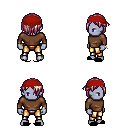
a pixel art fantasy rpg character, male body template, dark elf, purple skin, brown long-sleeve shirt, gold greaves, white blonde bangs hairstyle, red bandana, bracelets, black slippers, four views (front, back, left, right), 2x2 character sprite sheet, small pixel art, hard edges, no anti-aliasing